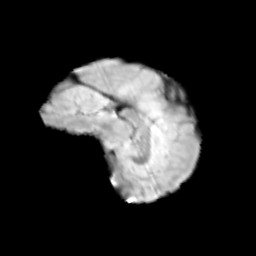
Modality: T2w
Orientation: sagittal
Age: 13
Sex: male
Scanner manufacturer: siemens
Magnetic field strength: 3 T
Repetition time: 3.8 s
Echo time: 0.07 s